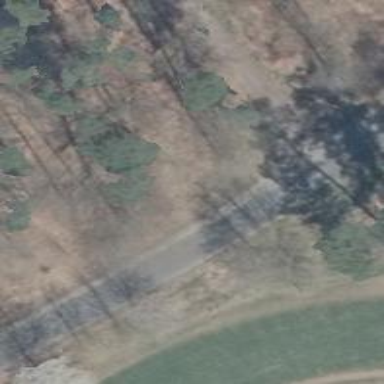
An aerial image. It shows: Unclassified road with asphalt surface.